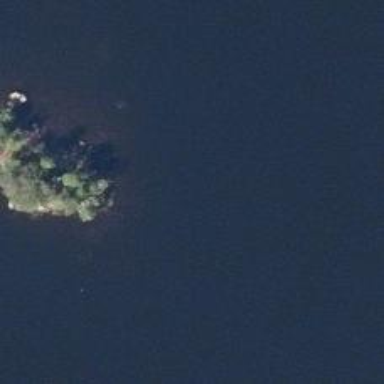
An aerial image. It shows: Islet.